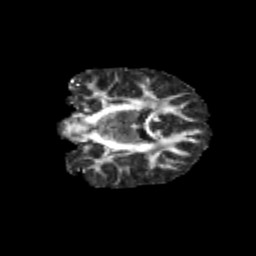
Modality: FA
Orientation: coronal
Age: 10
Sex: female
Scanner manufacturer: siemens
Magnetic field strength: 3 T
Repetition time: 3.8 s
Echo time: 0.07 s